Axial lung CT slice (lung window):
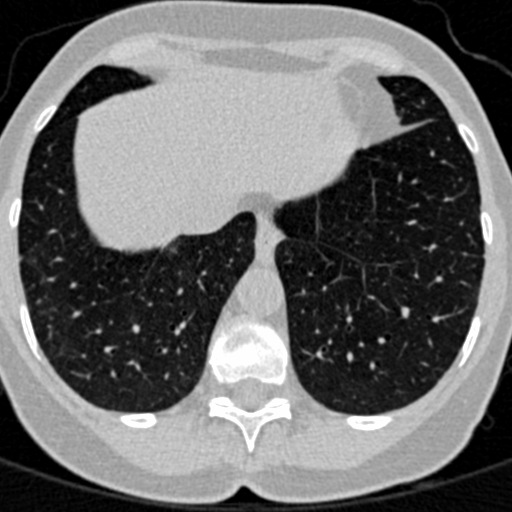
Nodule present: no